The image is the raw time-domain waveform of a rolling-element bearing's vibration signal. Determine the bearing's health state. Answer with exactly one of: normal, inner_race, outer_race, ball.
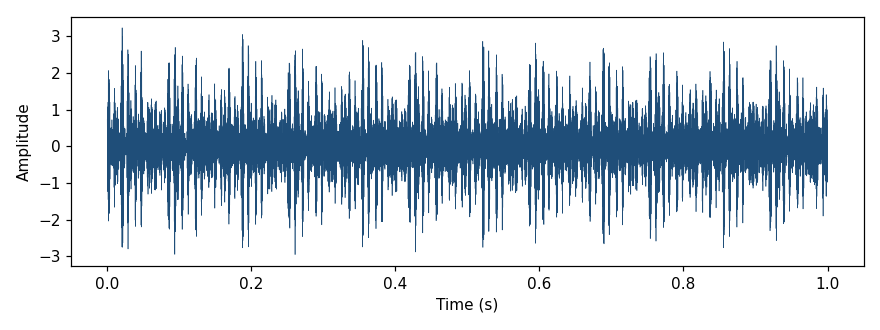
Answer: outer_race